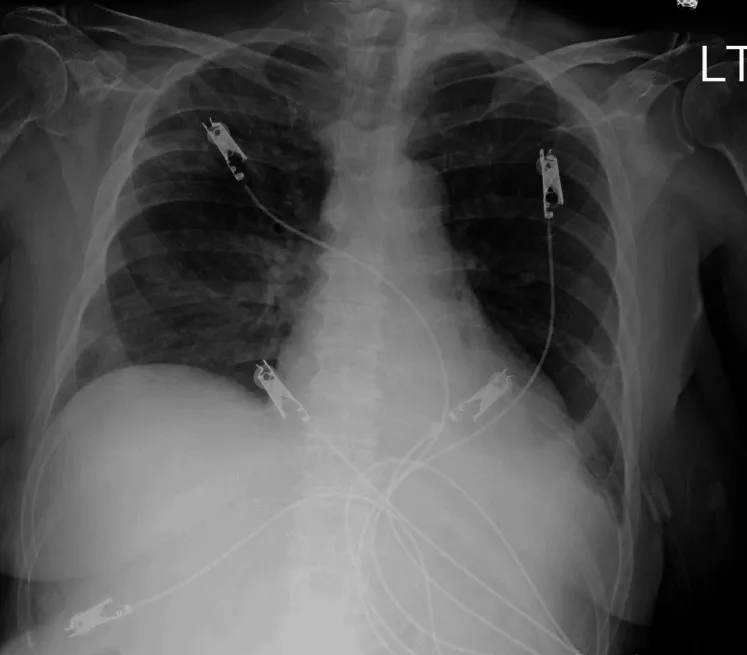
CXR at presentation shows stable lungs with bilateral interstitial pulmonary infiltrates without demarcated consolidations.
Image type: radiology (x_ray)